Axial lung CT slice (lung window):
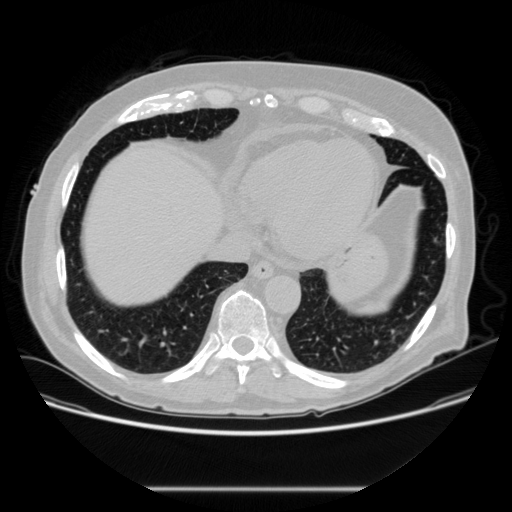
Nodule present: no